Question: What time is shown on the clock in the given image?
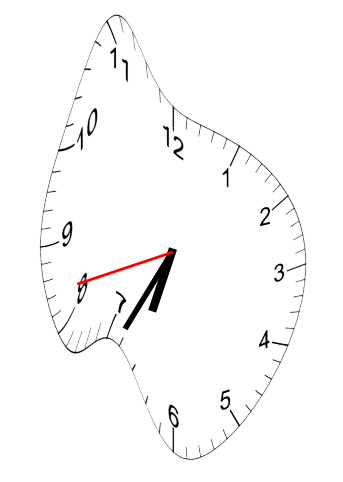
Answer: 06:34:42